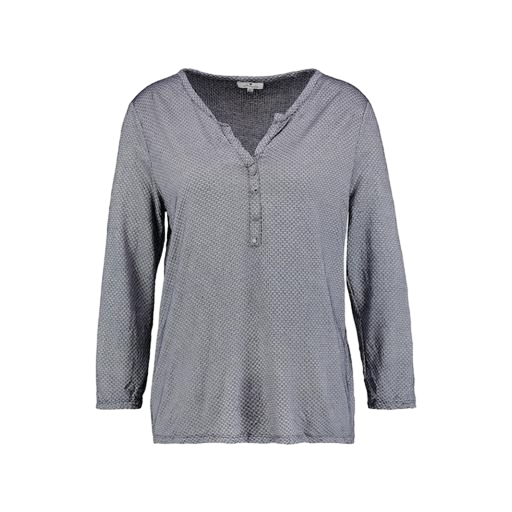
henley shirt, grey printed shirt, black printed henley, white background